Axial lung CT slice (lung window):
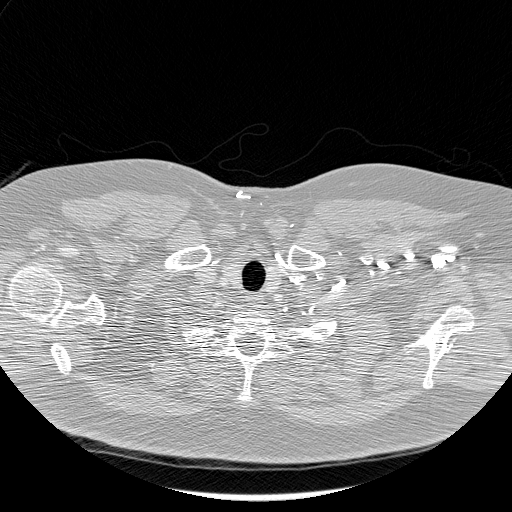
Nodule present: no